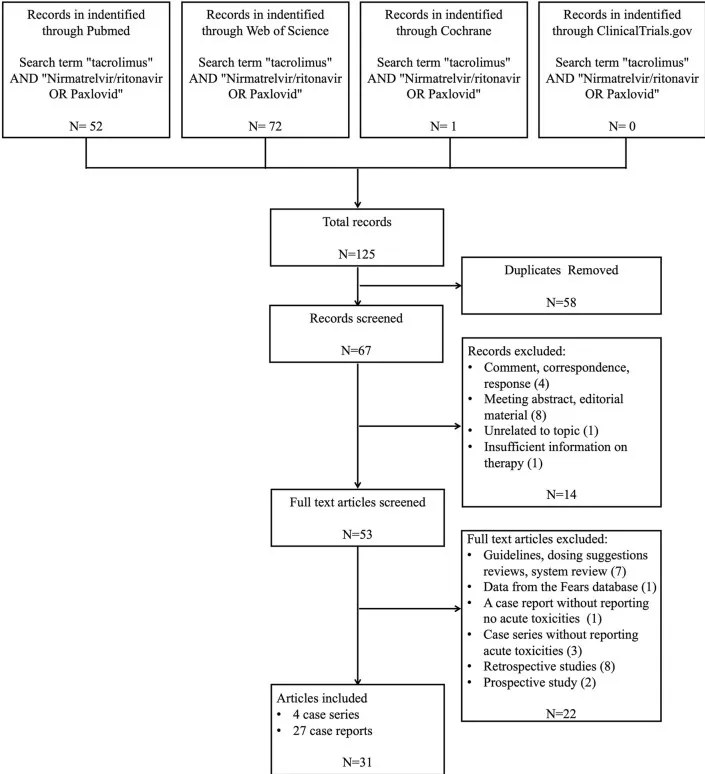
A flowchart of the selection process of included articles in this review.
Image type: chart (chart)